Question: I'm currently building a web form and I need users to enter their DOB.
I have used 3 select boxes at the moment. One for the Day, one for the Month and one for the Year.
I have wrapped them within a 'Date of Birth' label and styled things up with CSS.
Everything looks ok, but when I go to validate things, I get the following error:
It would be good to hear if there is a better way of doing this or any semantic alternatives?
Thanks in advance :o)
ps - I had to include a br within the label too, this is to get the select boxes to clear the label text. I've wrapped the select boxes within my label tag for positioning purposes, as my form is made up of a two column layout. There doesn't seem to be a validation issue with the br where it is. So hoping it's ok...
Here's what things look like atm:

and here's my code atm:
'''
<label id="date_of_birth">Date of Birth:<br />
<select class="first" name="date_of_birth:day" tabindex="7">
<option value="">
<!-- -->
</option>
<option value="1">1</option>
<option value="2">2</option>
<option value="3">3</option>
<option value="4">4</option>
<option value="5">5</option>
<option value="6">6</option>
<option value="7">7</option>
<option value="8">8</option>
<option value="9">9</option>
<option value="10">10</option>
<option value="11">11</option>
<option value="12">12</option>
<option value="13">13</option>
<option value="14">14</option>
<option value="15">15</option>
<option value="16">16</option>
<option value="17">17</option>
<option value="18">18</option>
<option value="19">19</option>
<option value="20">20</option>
<option value="21">21</option>
<option value="22">22</option>
<option value="23">23</option>
<option value="24">24</option>
<option value="25">25</option>
<option value="26">26</option>
<option value="27">27</option>
<option value="28">28</option>
<option value="29">29</option>
<option value="30">30</option>
<option value="31">31</option>
</select>
<select name="date_of_birth:mon" tabindex="8">
<option value="">
<!-- -->
</option>
<option value="1">Jan</option>
<option value="2">Feb</option>
<option value="3">Mar</option>
<option value="4">Apr</option>
<option value="5">May</option>
<option value="6">Jun</option>
<option value="7">Jul</option>
<option value="8">Aug</option>
<option value="9">Sep</option>
<option value="10">Oct</option>
<option value="11">Nov</option>
<option value="12">Dec</option>
</select>
<select name="date_of_birth:year" tabindex="9">
<option value="">
<!-- -->
</option>
<option value="1920">1920</option>
<option value="1921">1921</option>
<option value="1922">1922</option>
<option value="1923">1923</option>
<option value="1924">1924</option>
<option value="1925">1925</option>
<option value="1926">1926</option>
<option value="1927">1927</option>
<option value="1928">1928</option>
<option value="1929">1929</option>
<option value="1930">1930</option>
<option value="1931">1931</option>
<option value="1932">1932</option>
<option value="1933">1933</option>
<option value="1934">1934</option>
<option value="1935">1935</option>
<option value="1936">1936</option>
<option value="1937">1937</option>
<option value="1938">1938</option>
<option value="1939">1939</option>
<option value="1940">1940</option>
<option value="1941">1941</option>
<option value="1942">1942</option>
<option value="1943">1943</option>
<option value="1944">1944</option>
<option value="1945">1945</option>
<option value="1946">1946</option>
<option value="1947">1947</option>
<option value="1948">1948</option>
<option value="1949">1949</option>
<option value="1950">1950</option>
<option value="1951">1951</option>
<option value="1952">1952</option>
<option value="1953">1953</option>
<option value="1954">1954</option>
<option value="1955">1955</option>
<option value="1956">1956</option>
<option value="1957">1957</option>
<option value="1958">1958</option>
<option value="1959">1959</option>
<option value="1960">1960</option>
<option value="1961">1961</option>
<option value="1962">1962</option>
<option value="1963">1963</option>
<option value="1964">1964</option>
<option value="1965">1965</option>
<option value="1966">1966</option>
<option value="1967">1967</option>
<option value="1968">1968</option>
<option value="1969">1969</option>
<option value="1970">1970</option>
<option value="1971">1971</option>
<option value="1972">1972</option>
<option value="1973">1973</option>
<option value="1974">1974</option>
<option value="1975">1975</option>
<option value="1976">1976</option>
<option value="1977">1977</option>
<option value="1978">1978</option>
<option value="1979">1979</option>
<option value="1980">1980</option>
<option value="1981">1981</option>
<option value="1982">1982</option>
<option value="1983">1983</option>
<option value="1984">1984</option>
<option value="1985">1985</option>
<option value="1986">1986</option>
<option value="1987">1987</option>
<option value="1988">1988</option>
<option value="1989">1989</option>
<option value="1990">1990</option>
<option value="1991">1991</option>
<option value="1992">1992</option>
<option value="1993">1993</option>
<option value="1994">1994</option>
<option value="1995">1995</option>
<option value="1996">1996</option>
<option value="1997">1997</option>
<option value="1998">1998</option>
<option value="1999">1999</option>
<option value="2000">2000</option>
</select>
</label>
'''
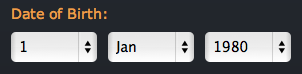
Answer: There is a suggestion <URL> that structures a DOB appropriately for assistive technology that might help answer your question (in your case the '<input>''s would be replaced with '<select>''s:
> This is how I'd tend to do it (I'm not saying it's necessarily the
best way, mind you): I have visible text for sighted users, and have
css-positioned text offscreen for screen reader users where it will be
picked up and correctly associated with the appropriate controls.
'''
Birthdate:
<fieldset id="birthdate">
<label for="birthday_day" class="offset">Birthday Day</label>
<input type="text" name="birthday_day" id="birthday_day" size="2" maxlength="2" value="" />
<label for="birthday_month" class="offset">Birthday Month</label>
<input type="text" name="birthday_month" id="birthday_month" size="2" maxlength="2" value="" />
<label for="birthday_year" class="offset">Birthday Year</label>
<input type="text" name="birthday_year" id="birthday_year" size="4" maxlength="4" value="" />
</fieldset>
'''
> ...you need a label for each control, otherwise assistive technology
will struggle with it - it will just say "edit:" and someone won't
necessarily know what they are supposed to put in each field. This
method tells the assistive technology without taking up screen real
estate.